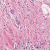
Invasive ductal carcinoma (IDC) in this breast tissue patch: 1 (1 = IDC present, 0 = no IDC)